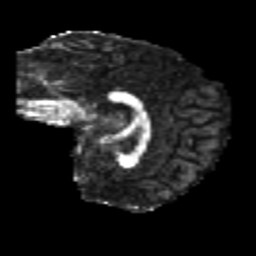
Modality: FA
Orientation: sagittal
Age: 24
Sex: female
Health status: healthy
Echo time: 0.074 s